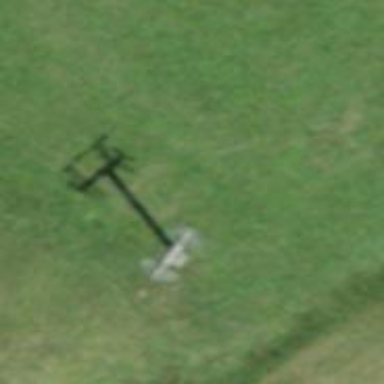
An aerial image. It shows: Pylon used for aerialway.